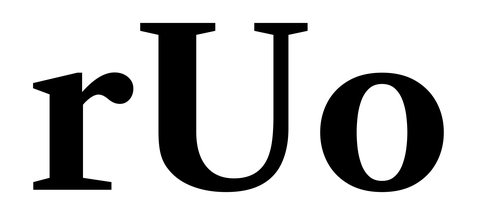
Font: LibreCaslonText_Bold